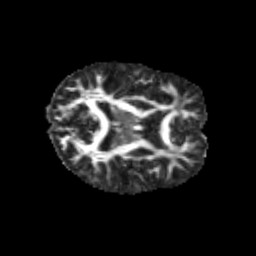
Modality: FA
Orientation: axial
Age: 11
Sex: male
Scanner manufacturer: siemens
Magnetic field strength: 3 T
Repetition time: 3.8 s
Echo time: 0.07 s